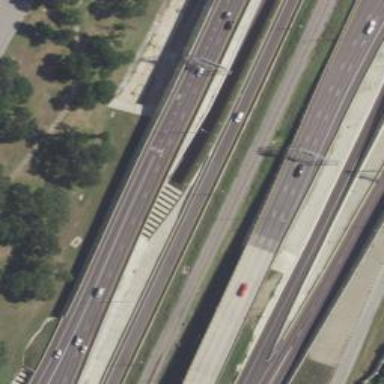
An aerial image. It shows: Asphalt motorway.